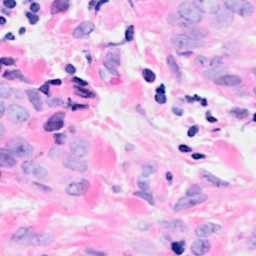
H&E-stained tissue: Breast